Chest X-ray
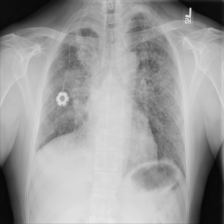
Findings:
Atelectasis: negative
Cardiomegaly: negative
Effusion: positive
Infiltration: negative
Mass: positive
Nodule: positive
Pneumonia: negative
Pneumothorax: negative
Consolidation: negative
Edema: negative
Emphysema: negative
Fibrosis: negative
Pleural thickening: negative
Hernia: negative